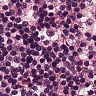
Metastatic tissue present: no